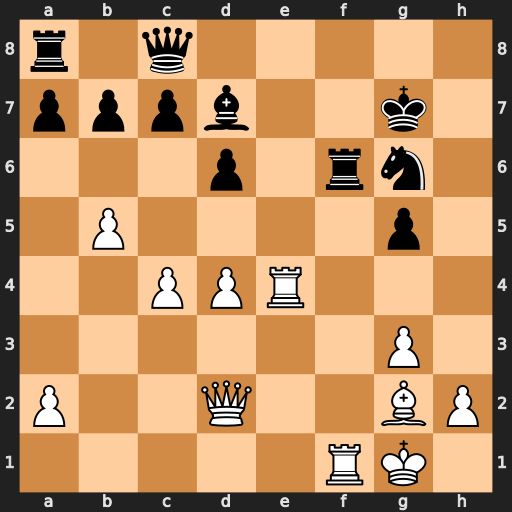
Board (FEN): r1q5/pppb2k1/3p1rn1/1P4p1/2PPR3/6P1/P2Q2BP/5RK1
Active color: w
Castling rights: -
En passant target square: -
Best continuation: Re7+ Nxe7 Qxg5+ Rg6 Qxe7+